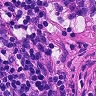
Metastatic tissue present: no